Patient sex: F
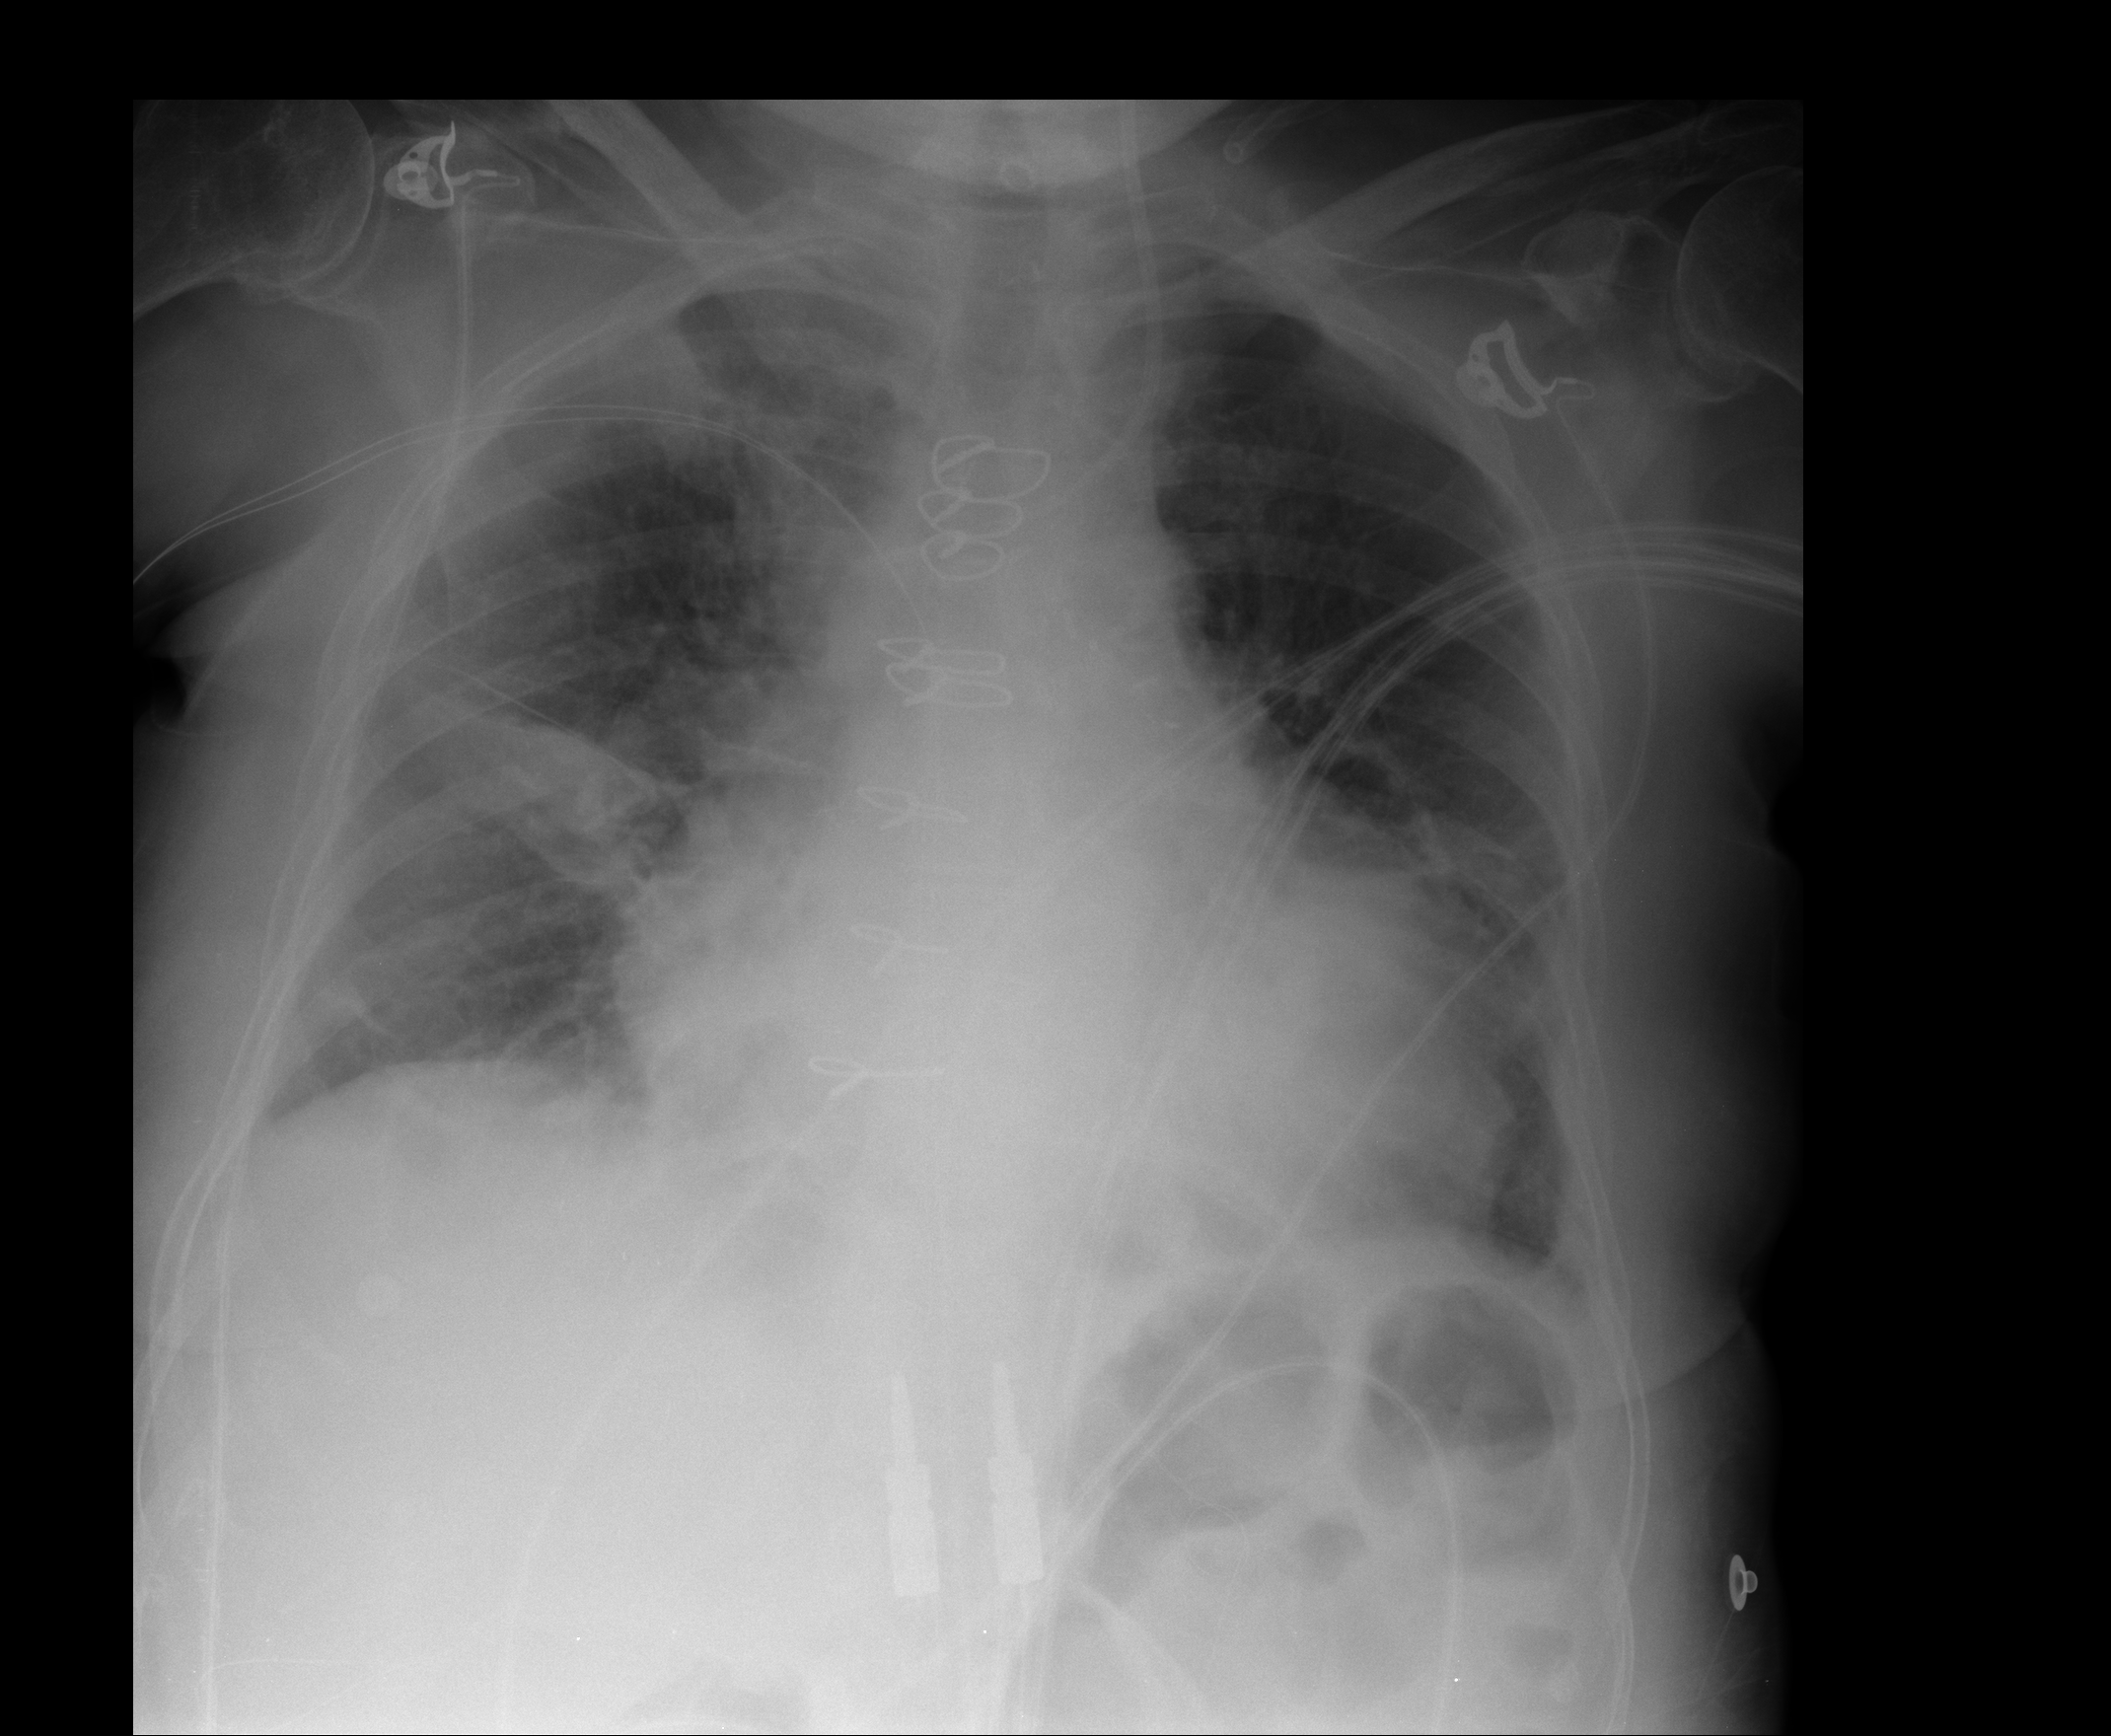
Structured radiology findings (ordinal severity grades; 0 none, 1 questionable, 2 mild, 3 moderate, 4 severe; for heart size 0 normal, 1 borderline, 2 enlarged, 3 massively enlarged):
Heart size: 2
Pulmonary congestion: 3
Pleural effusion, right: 1
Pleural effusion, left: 1
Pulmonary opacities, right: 0
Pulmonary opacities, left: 0
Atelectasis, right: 3
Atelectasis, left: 2